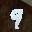
Label: 9